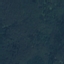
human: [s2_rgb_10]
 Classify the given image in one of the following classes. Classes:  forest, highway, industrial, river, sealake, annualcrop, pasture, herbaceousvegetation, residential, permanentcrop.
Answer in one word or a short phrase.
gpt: Forest